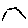
Label: hexagon